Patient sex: M
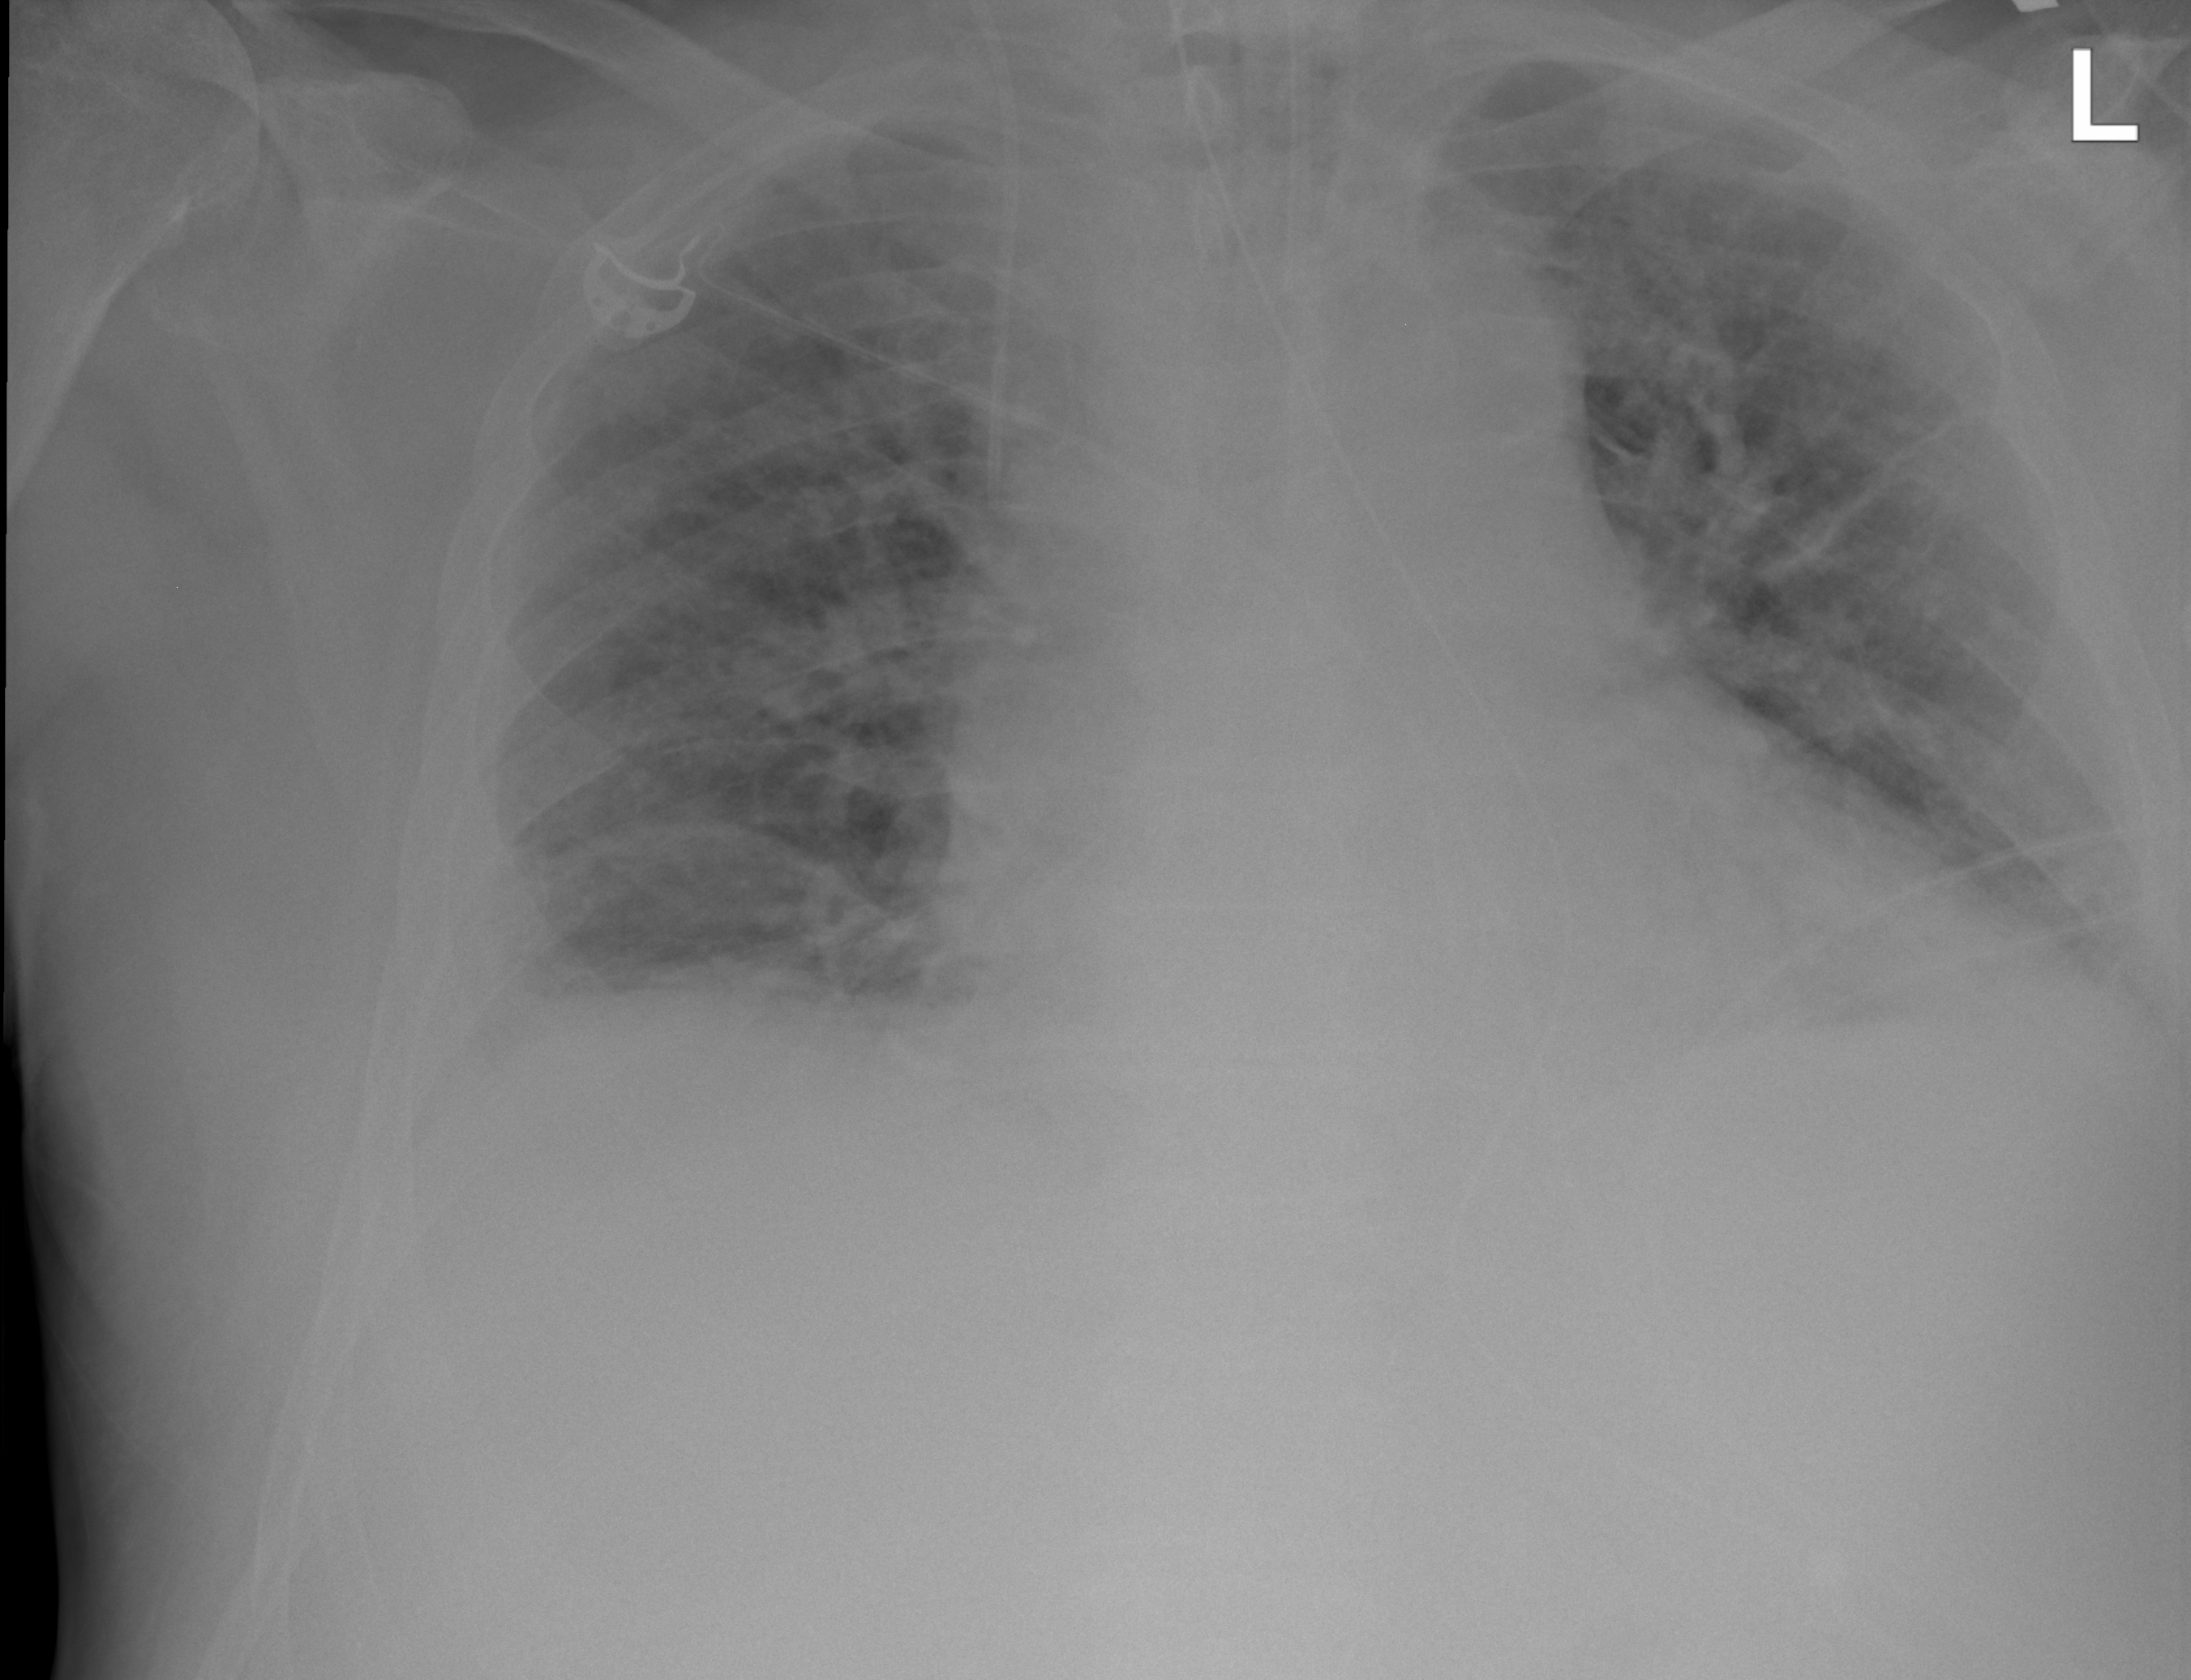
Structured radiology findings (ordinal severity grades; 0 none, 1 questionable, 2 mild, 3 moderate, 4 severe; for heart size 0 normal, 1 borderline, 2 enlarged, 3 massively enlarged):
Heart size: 2
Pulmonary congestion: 3
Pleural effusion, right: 2
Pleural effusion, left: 2
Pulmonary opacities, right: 1
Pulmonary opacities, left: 1
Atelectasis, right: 2
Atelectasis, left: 2